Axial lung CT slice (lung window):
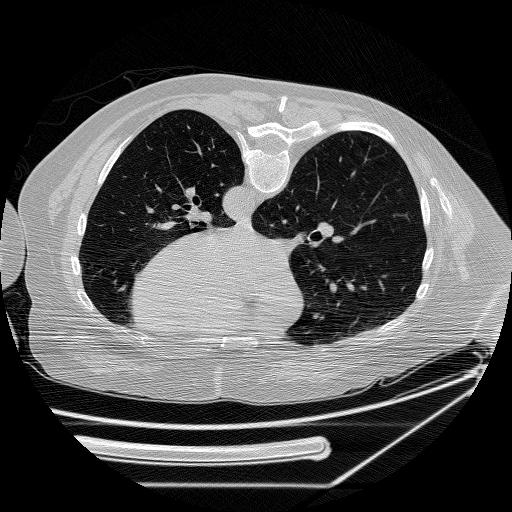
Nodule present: no